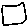
Label: square